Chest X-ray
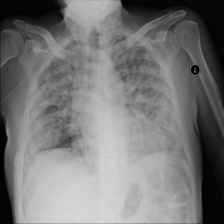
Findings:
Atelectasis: negative
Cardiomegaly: negative
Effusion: negative
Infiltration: positive
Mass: negative
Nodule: negative
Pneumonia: negative
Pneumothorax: negative
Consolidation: negative
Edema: negative
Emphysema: negative
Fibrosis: negative
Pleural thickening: negative
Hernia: negative